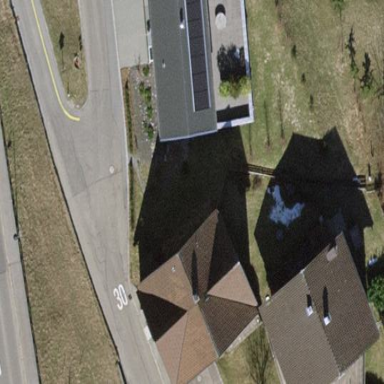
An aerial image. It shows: Simple house.